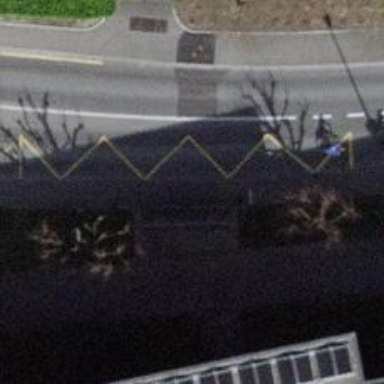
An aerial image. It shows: Sidewalk with platform for public transport. The platform includes shelter.